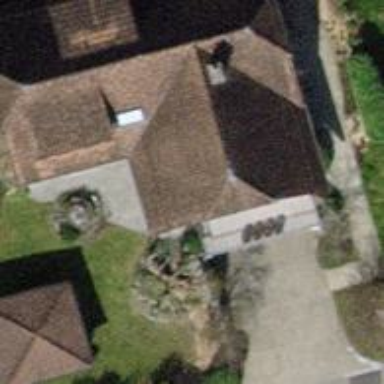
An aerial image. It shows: Detached building with half-hipped roof.